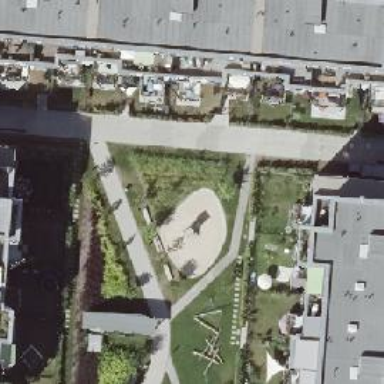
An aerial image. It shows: Playground structure.